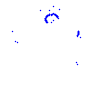
Particle: kaon